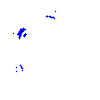
Particle: pion